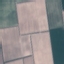
Land use / land cover class: AnnualCrop